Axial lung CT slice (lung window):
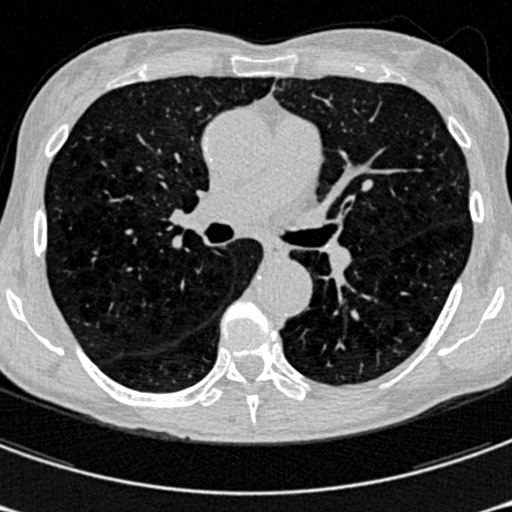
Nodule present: no